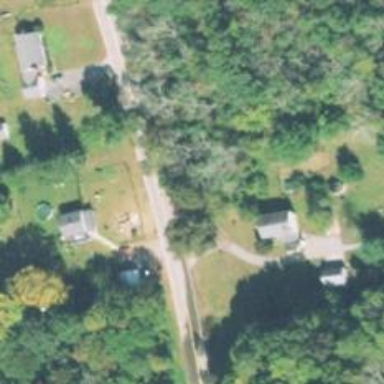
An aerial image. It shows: Residential driveway used as service road.